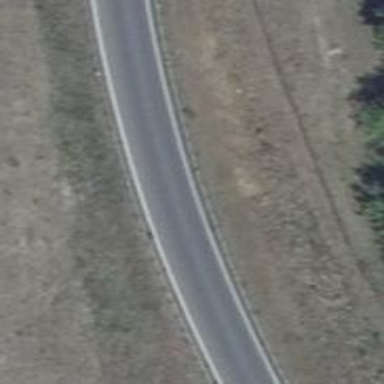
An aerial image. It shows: Asphalt trunk link road.